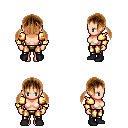
a pixel art fantasy rpg character, female body template, human, light skin, gold arm armor, gold greaves, brown twin-tailed hairstyle, black shoes, four views (front, back, left, right), 2x2 character sprite sheet, small pixel art, hard edges, no anti-aliasing